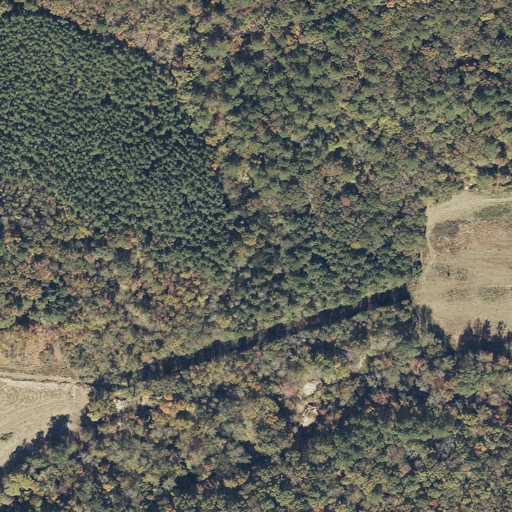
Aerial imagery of valley in Alabama named Ham Hollow containing deciduous forest, woody wetlands, mixed forest, evergreen forest, and pasture